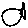
Label: fish